Question: Is there a way to program (Java), I mean, write some piece of code anywhere in IDE, to evaluate something in the current debug context when the program execution is waiting on some debug point in an Eclipse IDE?
The feature I require is very much similar to what 'Google Chrome' offers for a 'Javascript' developer.
In below image '$(this).text()' returns the button's text in current debug context.

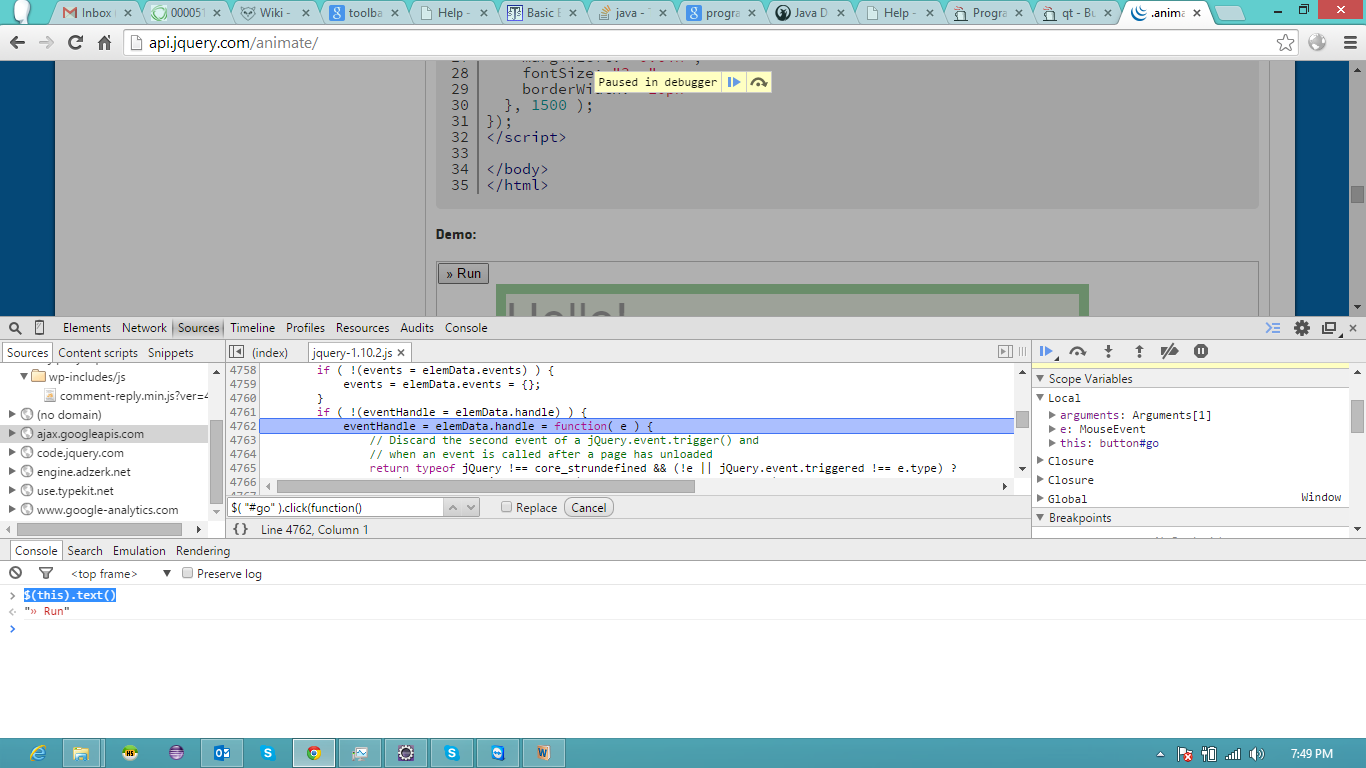
Answer: Use Display window. You can write piece of code in display window and see the result immidiately.